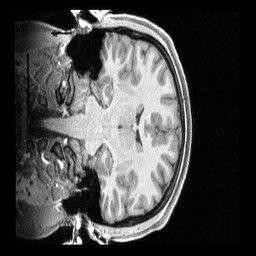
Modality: T1w
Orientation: coronal
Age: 26
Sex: female
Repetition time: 2.4 s
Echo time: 0.00222 s